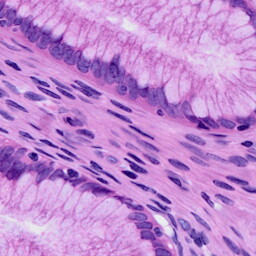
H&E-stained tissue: Cervix